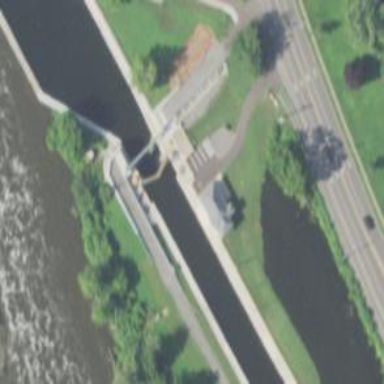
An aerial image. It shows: Lock gate on waterway.